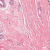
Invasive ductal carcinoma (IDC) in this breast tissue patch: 0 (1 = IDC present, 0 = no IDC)